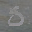
Label: 5